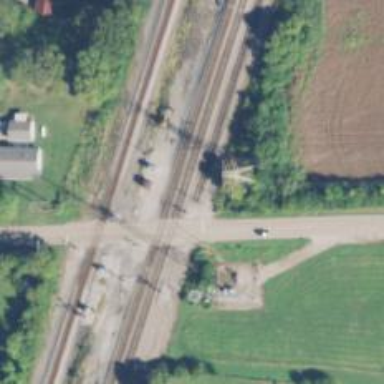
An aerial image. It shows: Abandoned railway.